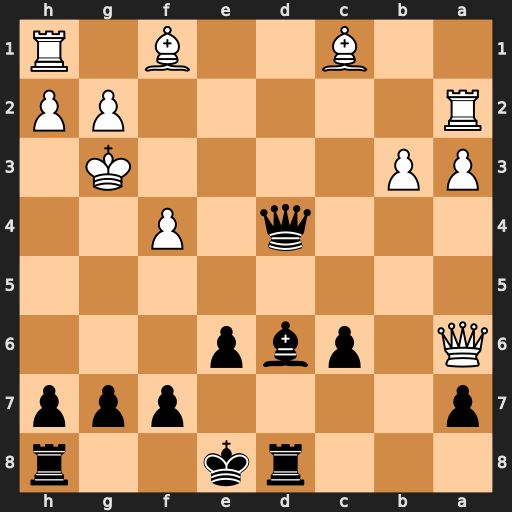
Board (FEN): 3rk2r/p4ppp/Q1pbp3/8/3q1P2/PP4K1/R5PP/2B2B1R
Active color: b
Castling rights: k
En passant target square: -
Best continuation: Qc3+ Bd3 Bxf4+